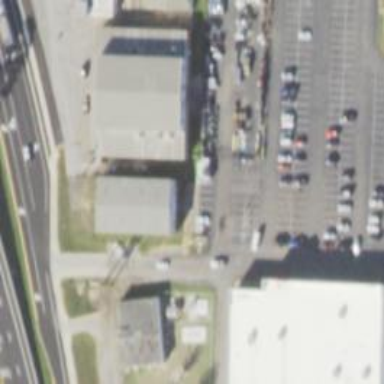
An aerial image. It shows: Parking space.